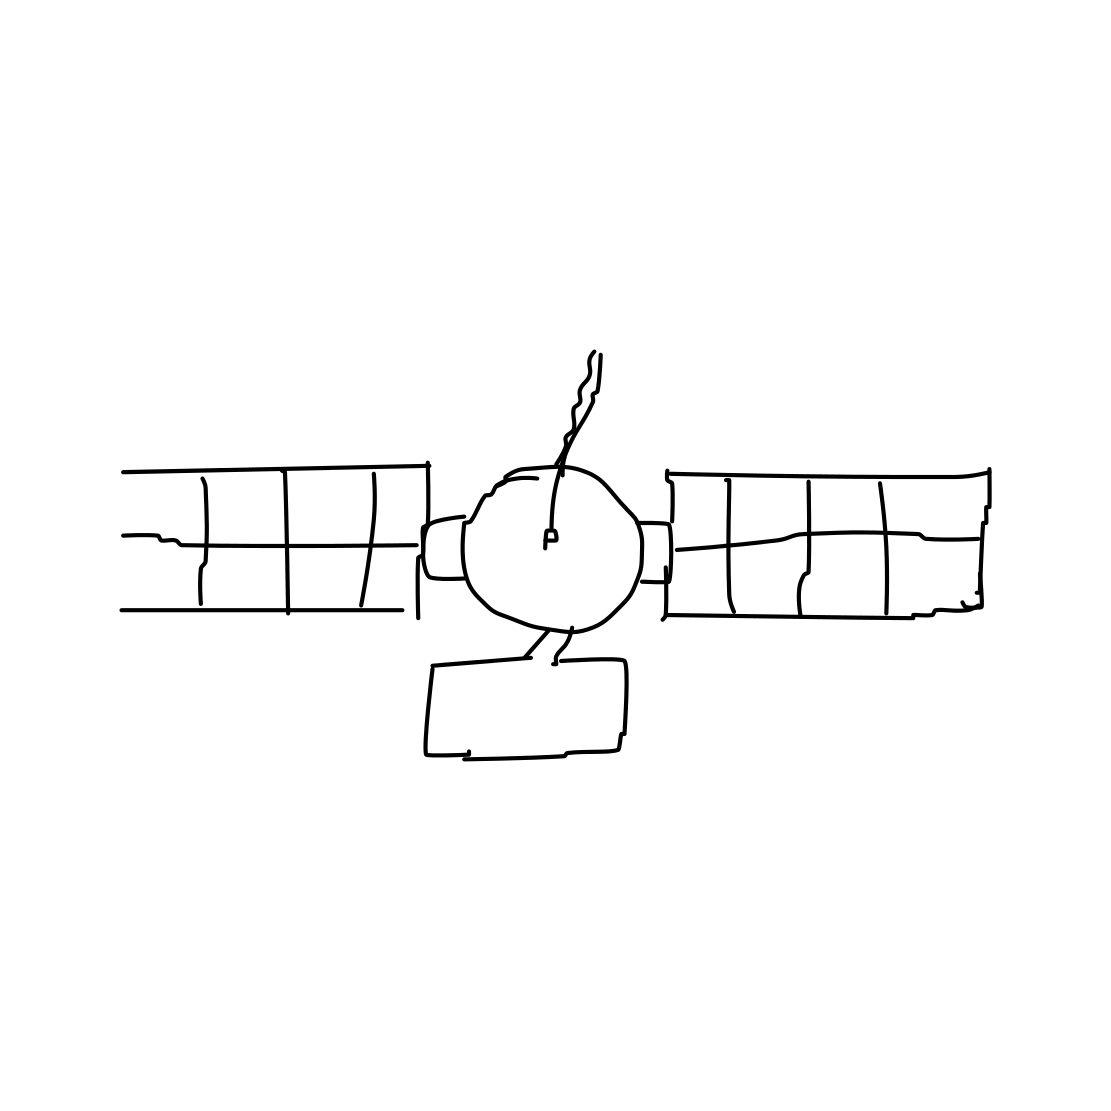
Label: satellite